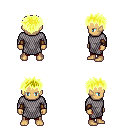
a pixel art fantasy rpg character, male body template, human, tanned skin, chain mail, red pants, gold bedhead hairstyle, leather bracers, four views (front, back, left, right), 2x2 character sprite sheet, small pixel art, hard edges, no anti-aliasing